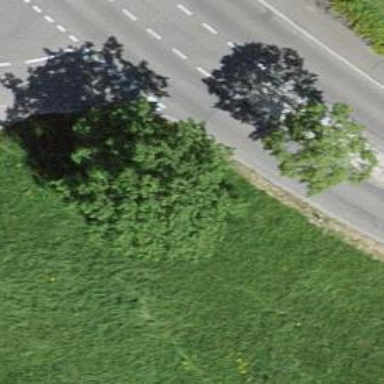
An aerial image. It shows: Wayside cross with historic significance.